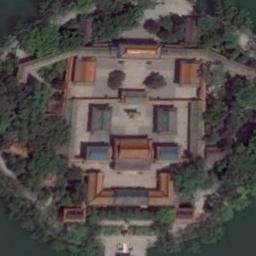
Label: palace